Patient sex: M
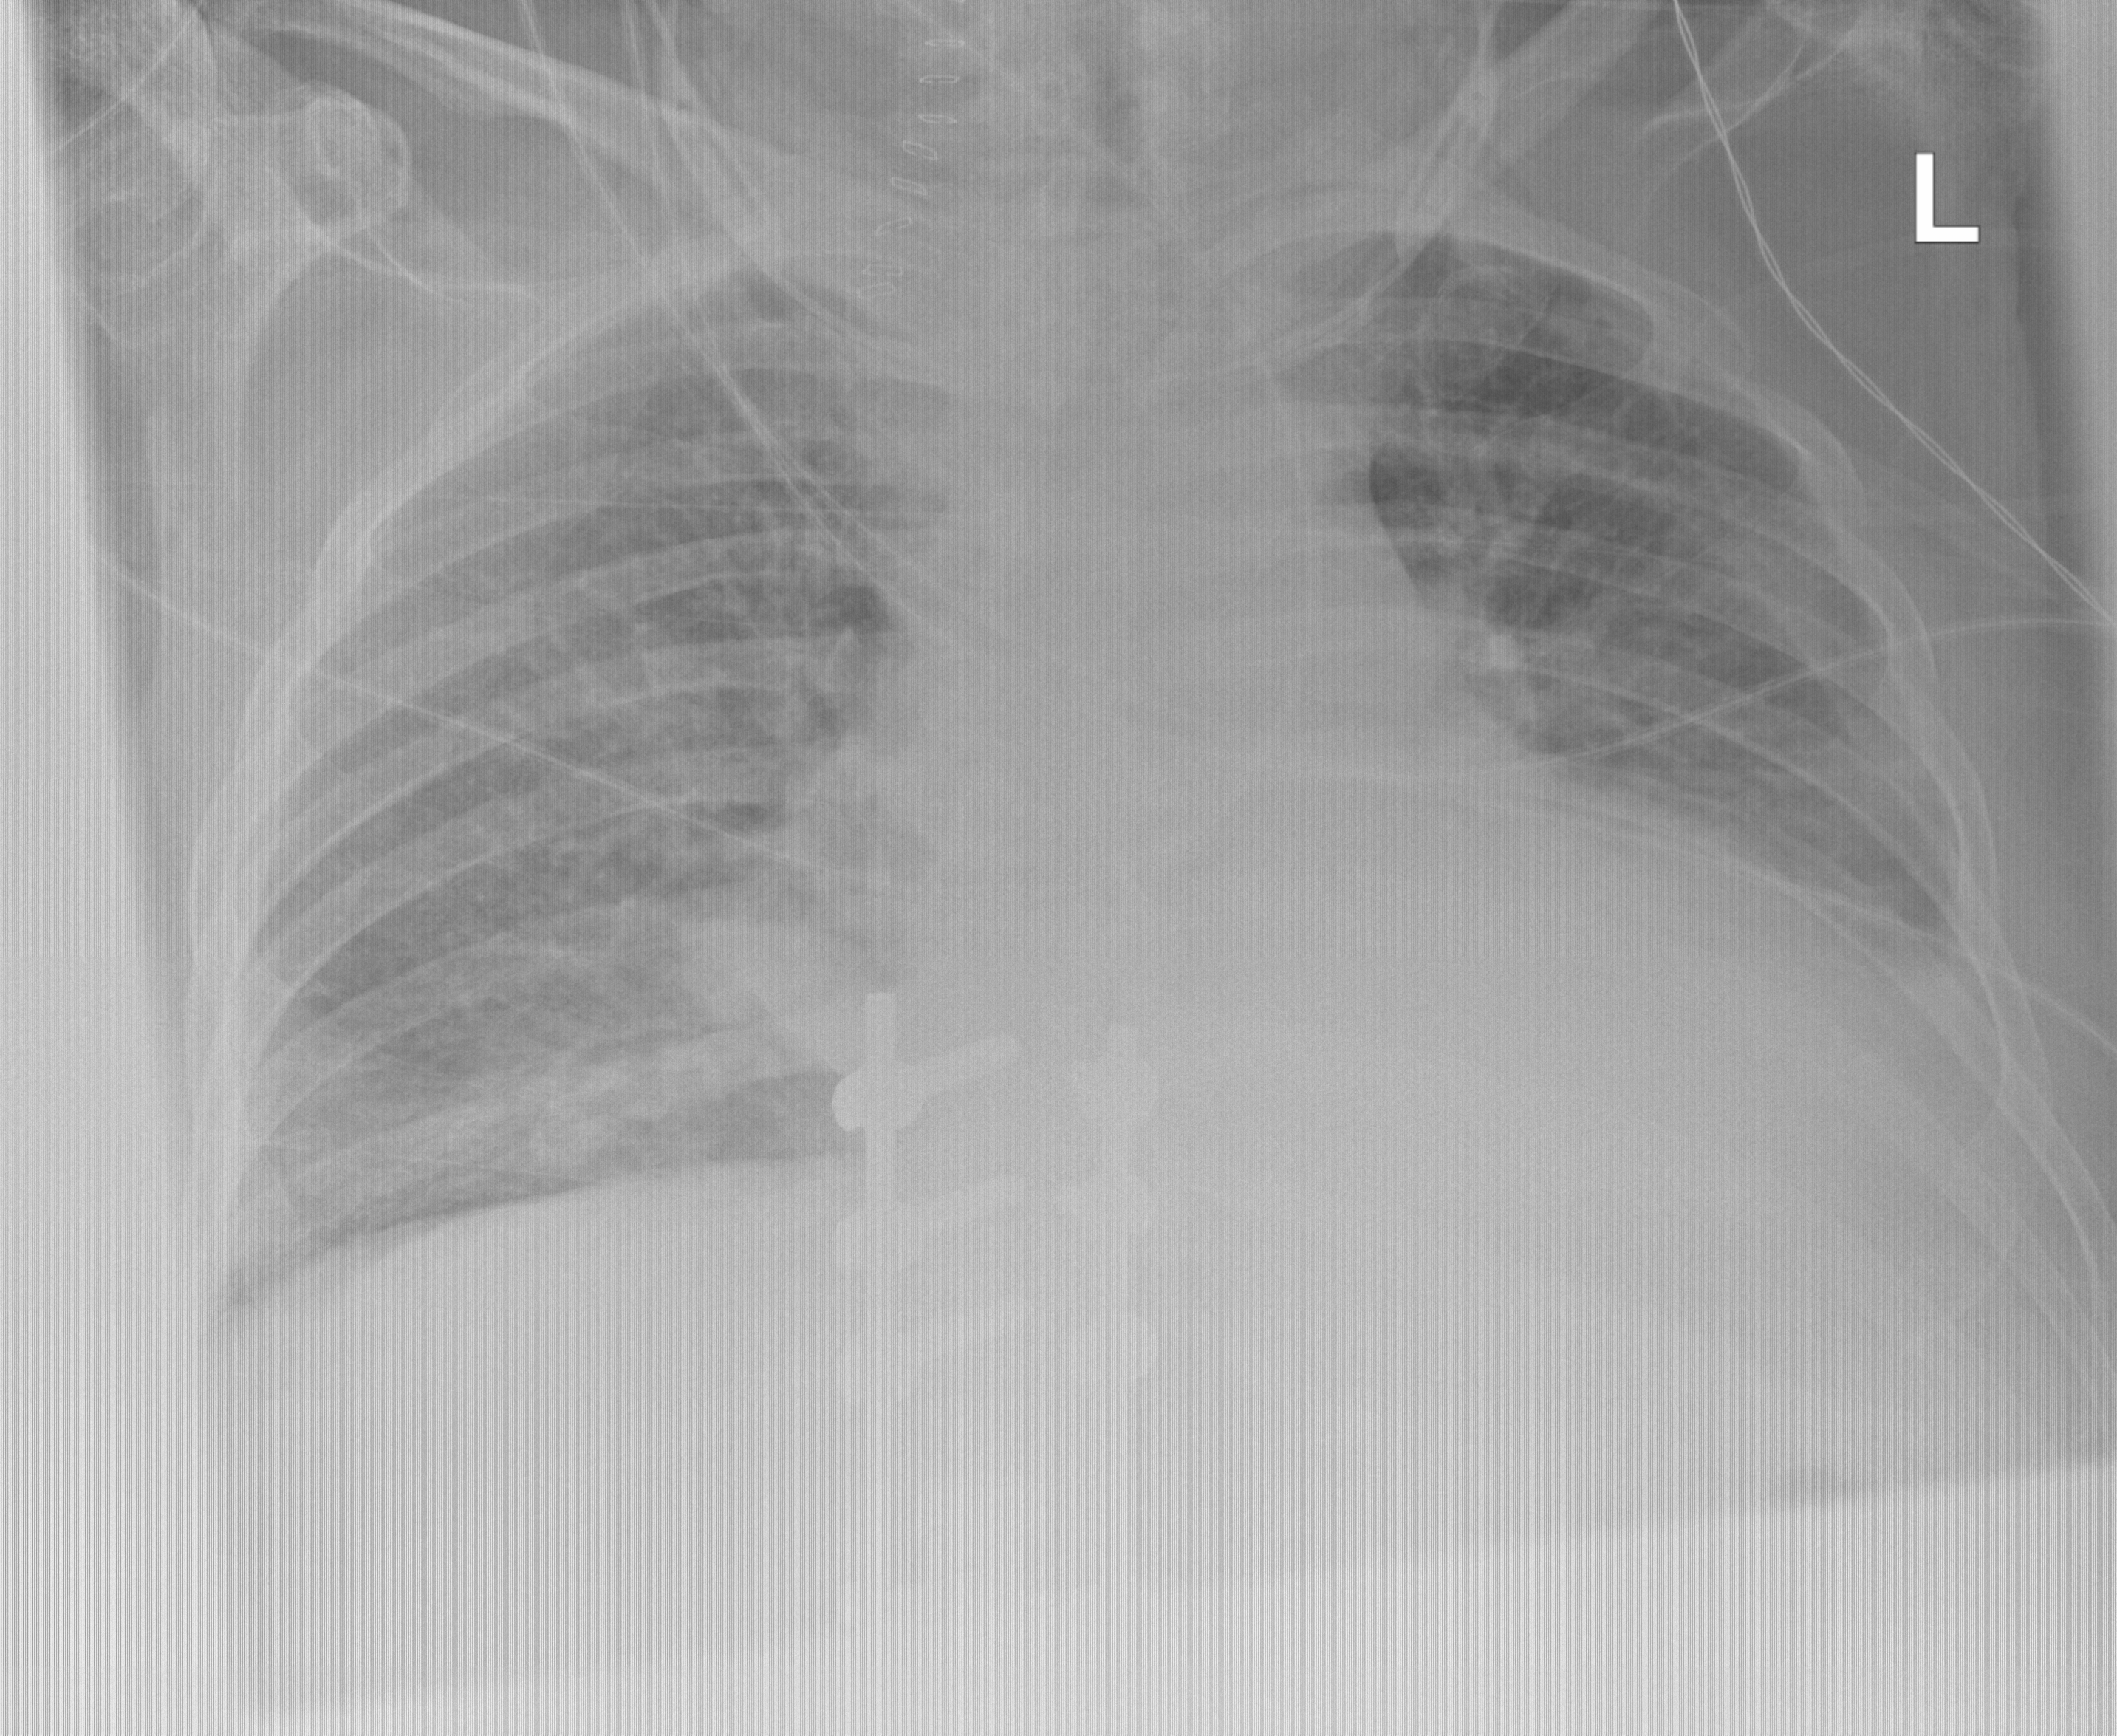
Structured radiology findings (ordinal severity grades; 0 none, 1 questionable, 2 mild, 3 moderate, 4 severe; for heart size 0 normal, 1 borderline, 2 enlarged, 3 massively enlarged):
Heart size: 2
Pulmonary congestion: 2
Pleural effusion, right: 1
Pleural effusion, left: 2
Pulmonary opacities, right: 2
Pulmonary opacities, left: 0
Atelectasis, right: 2
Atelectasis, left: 2